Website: lowes
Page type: cart
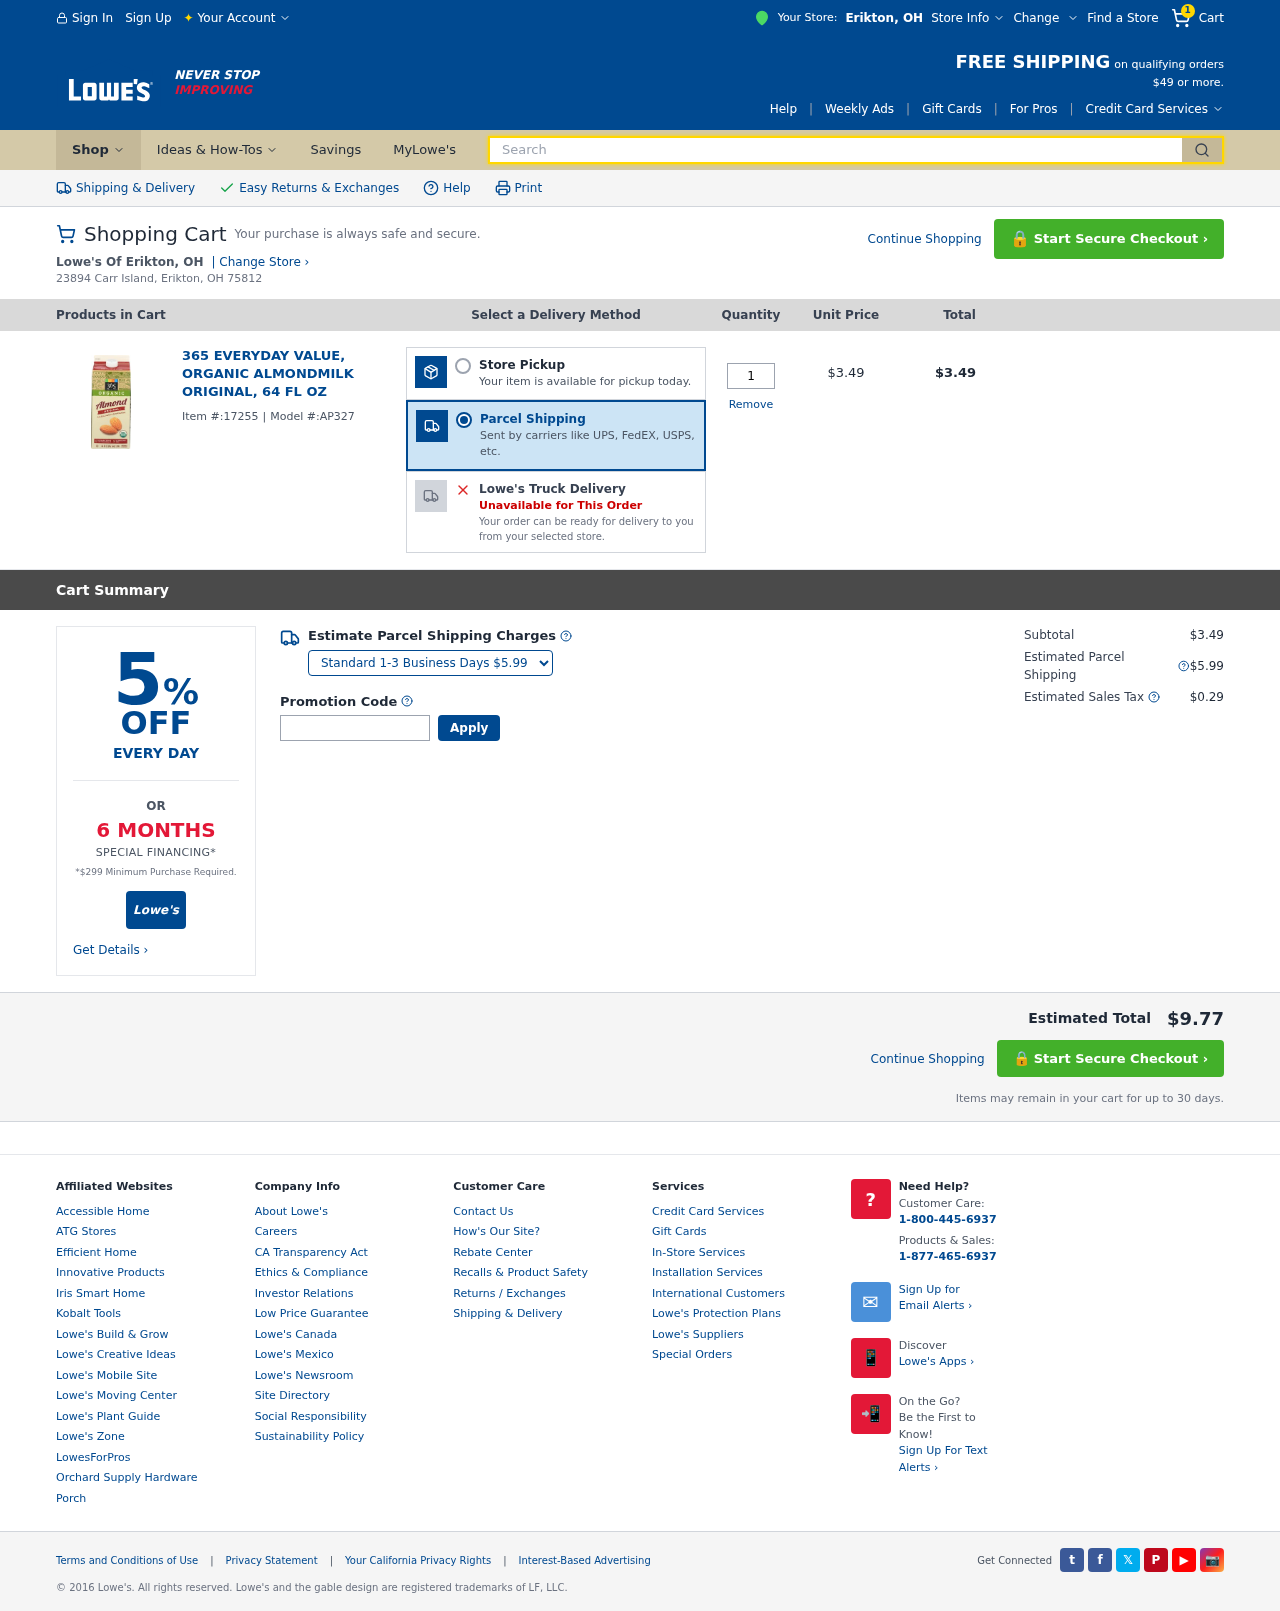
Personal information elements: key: PII_CITY
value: Erikton
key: PII_STATE_ABBR
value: OH
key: PII_STREET
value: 23894 Carr Island
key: PII_CITY_STATE_ZIP
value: Erikton, OH 75812
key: PII_PROMO_CODE
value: HOLIDAY20
Product elements: key: PRODUCT1_NAME
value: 365 Everyday Value, Organic Almondmilk Original, 64 fl oz
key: PRODUCT1_PRICE
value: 3.49
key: PRODUCT1_QUANTITY
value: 1
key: PRODUCT1_ITEM_ID
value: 17255
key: PRODUCT1_MODEL_ID
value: AP327
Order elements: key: ORDER_NUM_ITEMS
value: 1
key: ORDER_ITEM_TOTAL
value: $3.49
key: ORDER_SUBTOTAL
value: $3.49
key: ORDER_SHIPPING_COST
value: $5.99
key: ORDER_TAX
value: $0.29
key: ORDER_TOTAL
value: $9.77
Search elements: key: HEADER_SEARCH
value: Search